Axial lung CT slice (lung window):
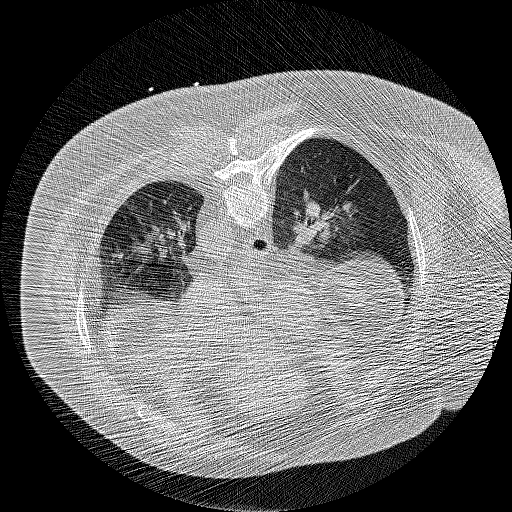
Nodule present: no